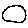
Label: moon